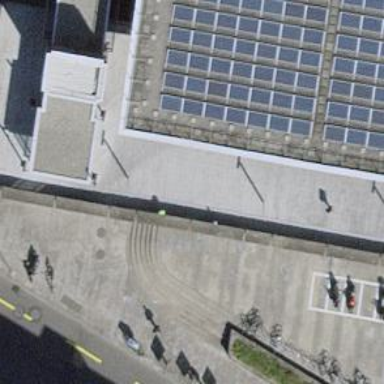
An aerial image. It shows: Footway made of paving stones.